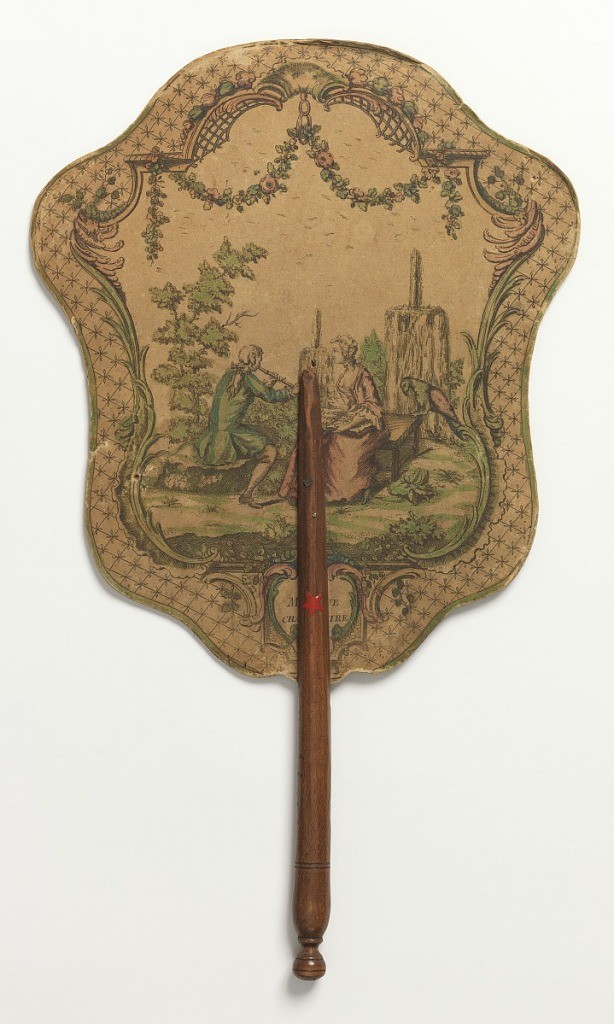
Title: Handscreen
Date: late 18th century
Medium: Engraved and hand-colored paper leaf, turned wood handle
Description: Handscreen with a paper leaf engraved with a scene of a man playing flute and a woman holding a music score in a garden setting, surrounded by garlands and a lattice border. Reverse: hand-painted landscape with a waterfall.